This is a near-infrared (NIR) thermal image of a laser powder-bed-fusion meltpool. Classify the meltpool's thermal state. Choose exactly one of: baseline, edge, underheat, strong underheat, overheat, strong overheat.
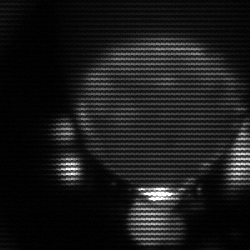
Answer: edge